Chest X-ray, PA view. Patient: 47 years old, sex F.
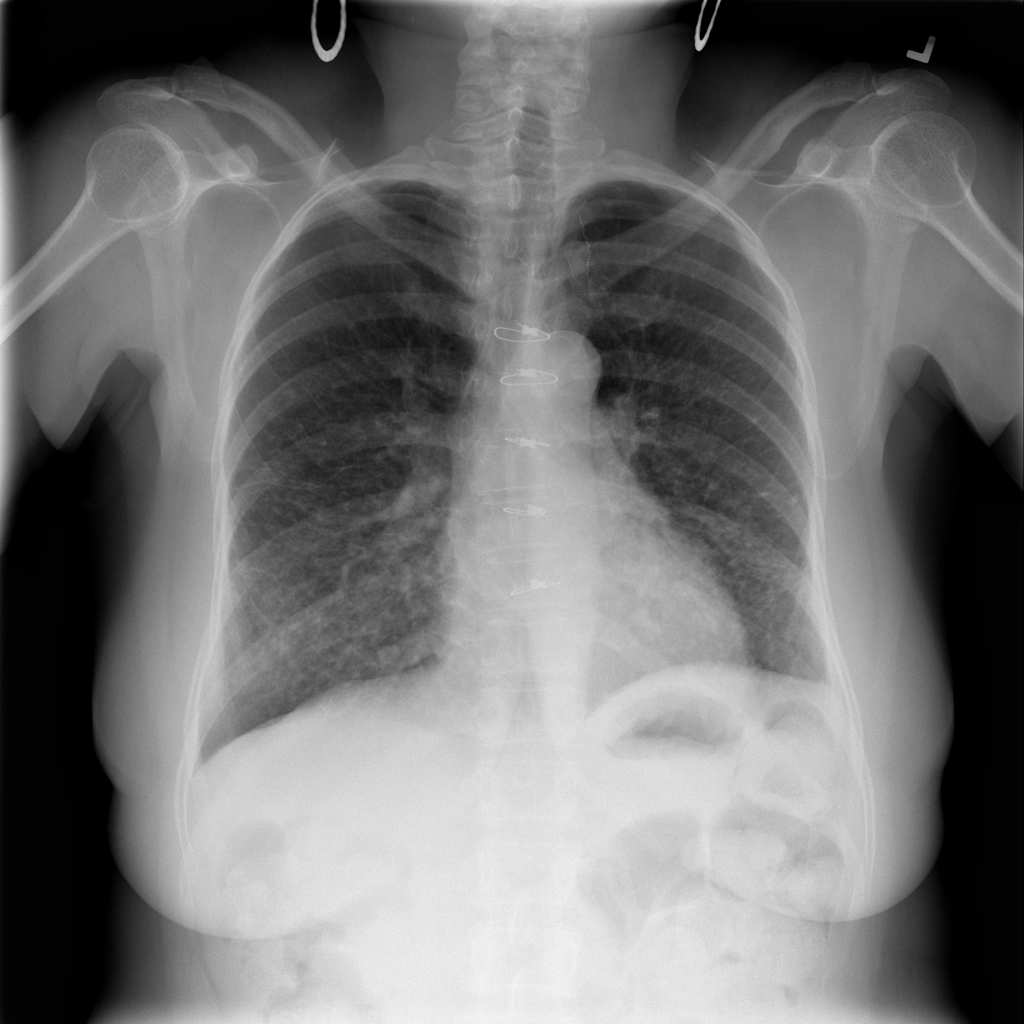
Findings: Nodule